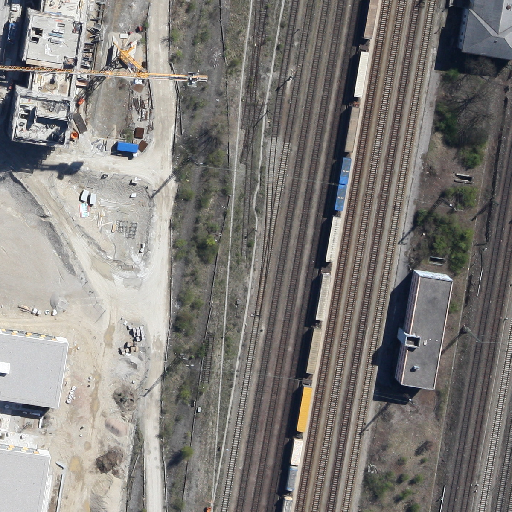
Referring expression: road